Question: When we try to execute a stored procedure without sending values to it's required parameter , it gives an error like below.

//I need to develop the "GetSpParameters" function.
Thanks.
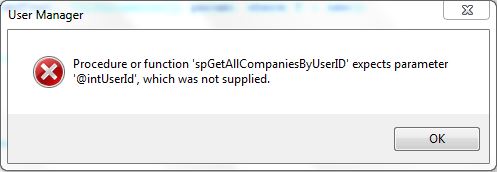
Answer: You can use <URL> method to populate the Parameters collection of the specified SqlCommand object.